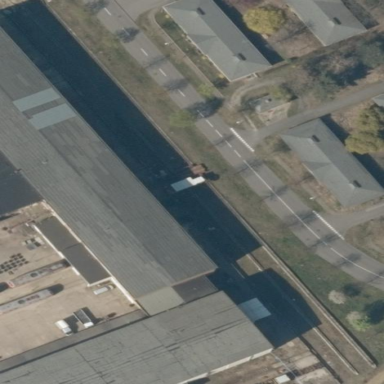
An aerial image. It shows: Traverser on the railway track.